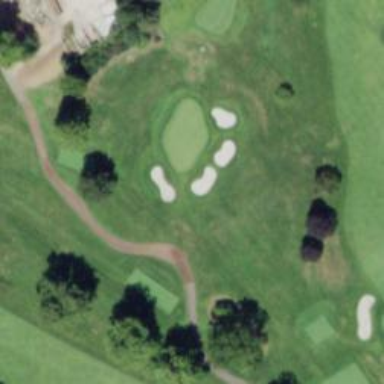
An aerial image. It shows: View of golf hole.